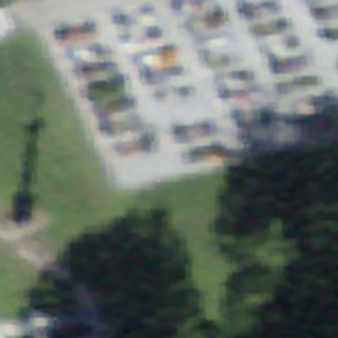
Label: other